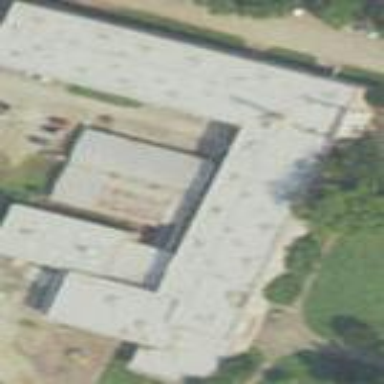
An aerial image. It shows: School building.